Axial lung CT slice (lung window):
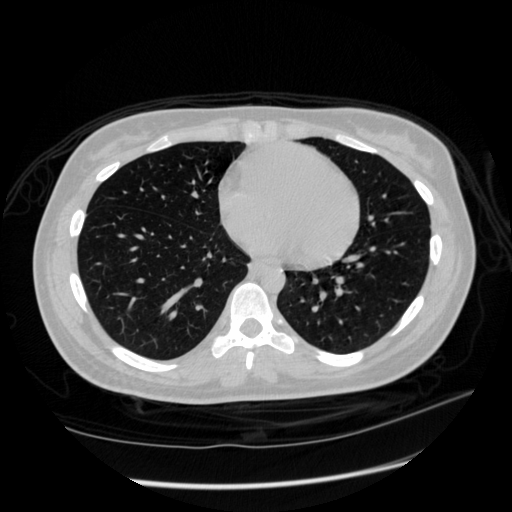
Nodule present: no